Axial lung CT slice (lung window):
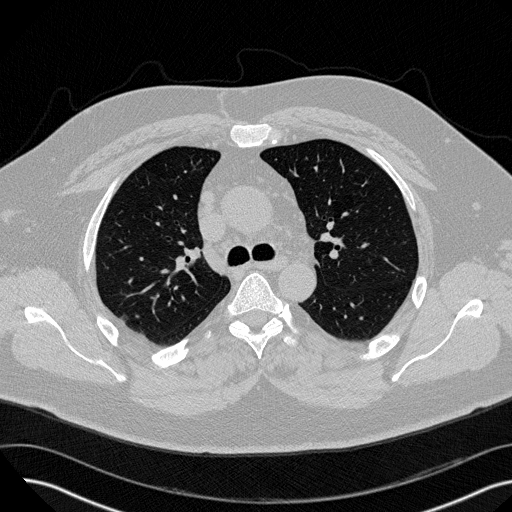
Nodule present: no